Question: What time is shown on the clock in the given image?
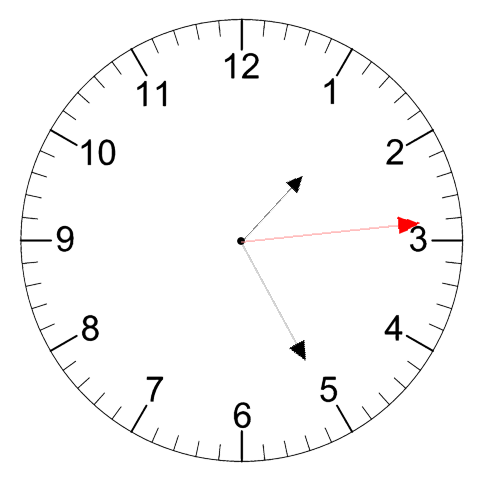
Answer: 01:25:14